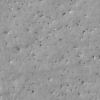
Label: not_dusty